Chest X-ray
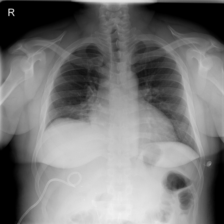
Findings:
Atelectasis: negative
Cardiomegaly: negative
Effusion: positive
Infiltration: negative
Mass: negative
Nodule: negative
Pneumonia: negative
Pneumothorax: negative
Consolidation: negative
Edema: negative
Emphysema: negative
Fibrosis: negative
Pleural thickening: negative
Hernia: negative